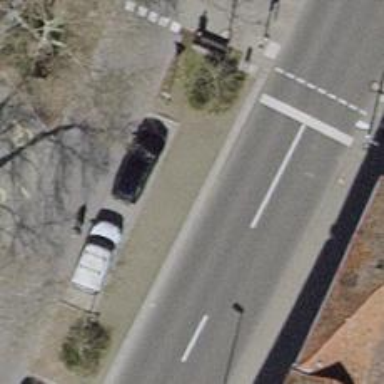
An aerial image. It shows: Motorcycle parking area with designated surface.